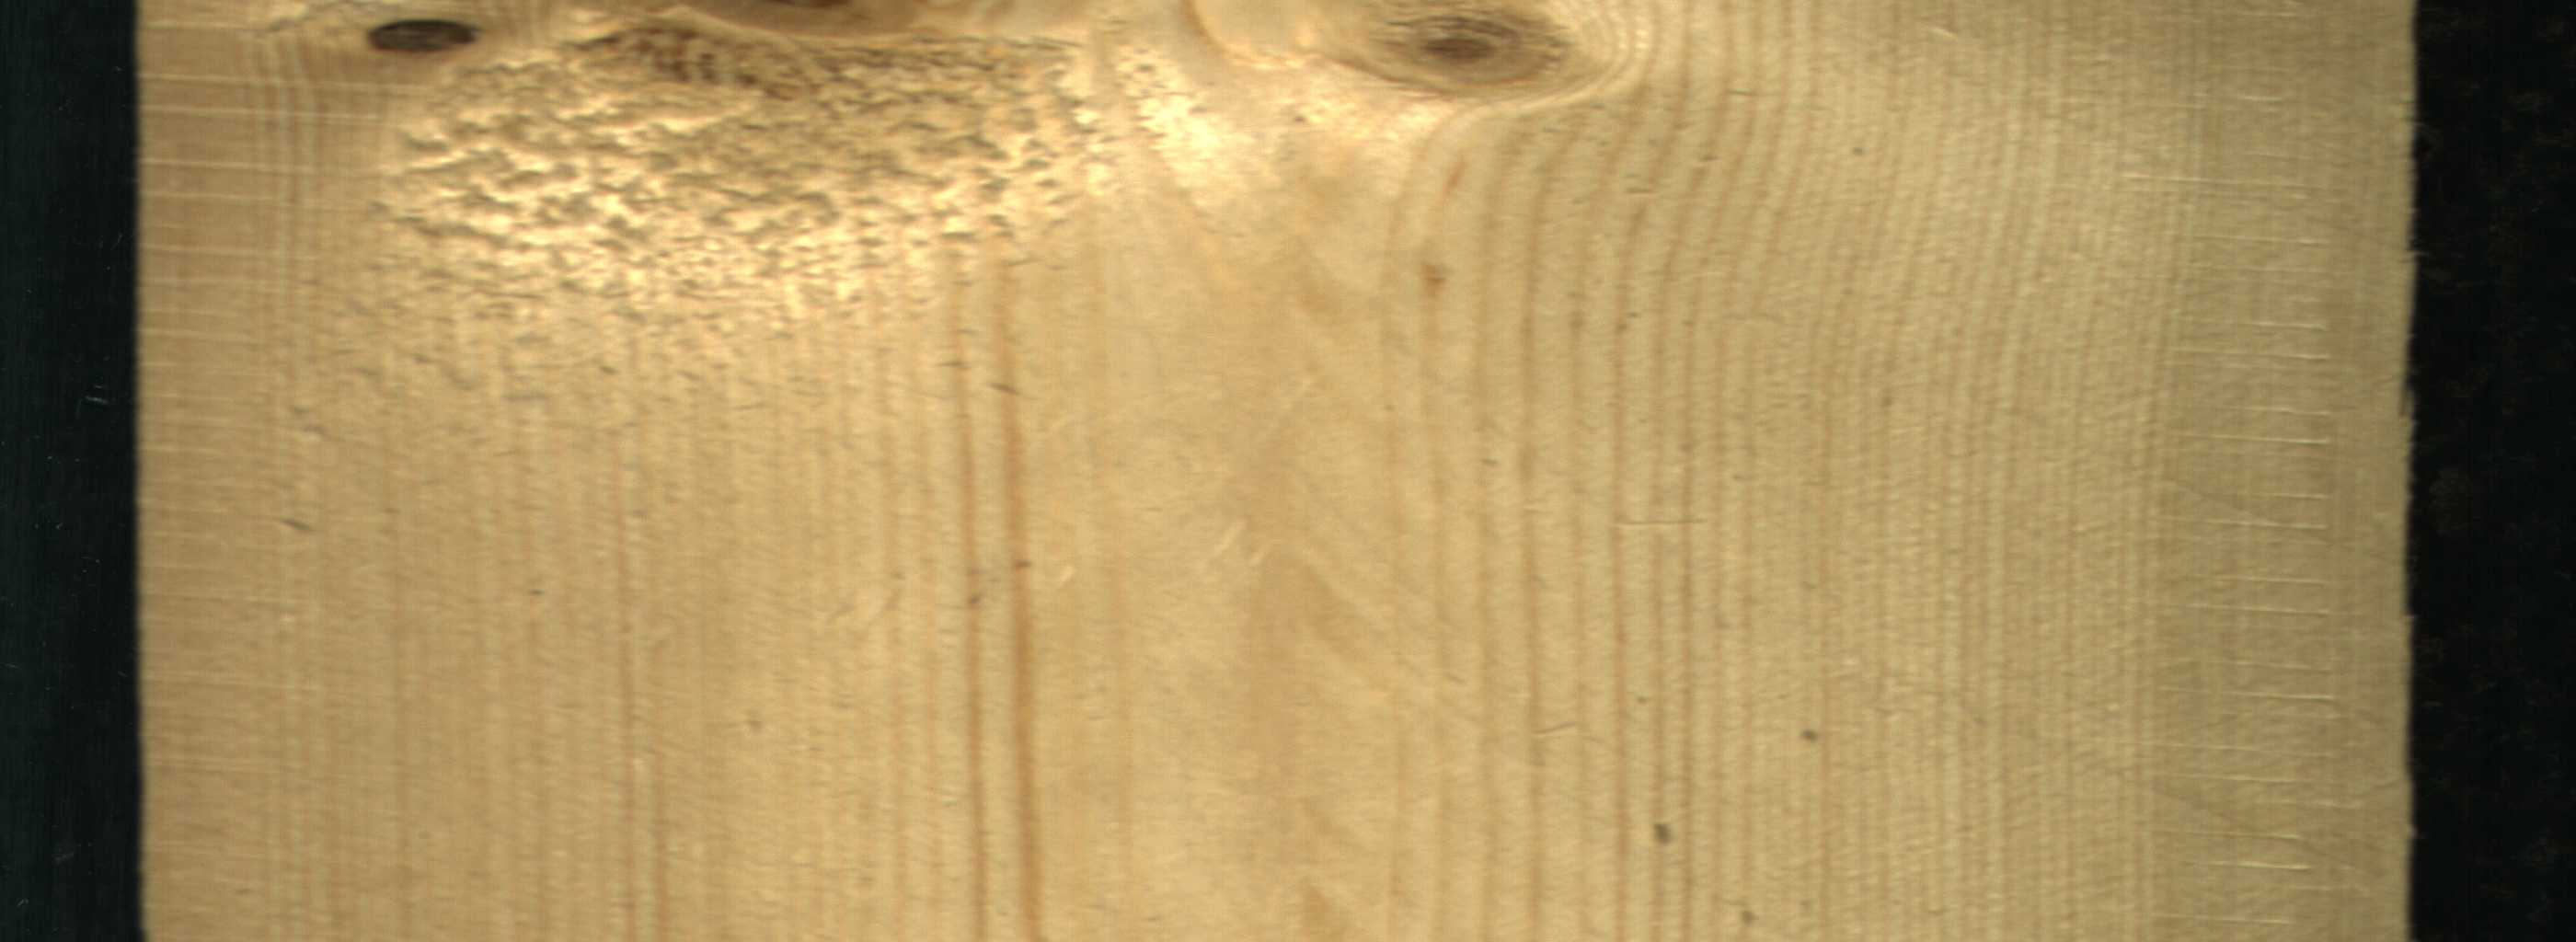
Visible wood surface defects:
Dead_Knot
Live_Knot
Live_Knot